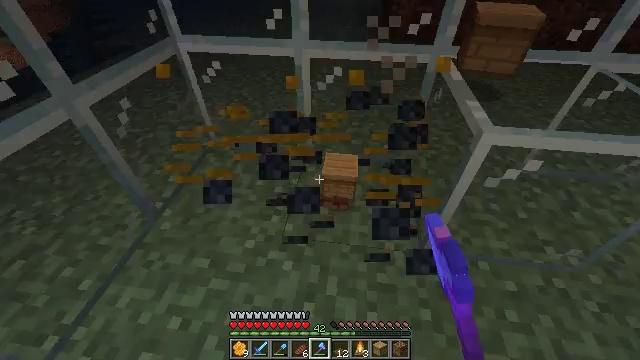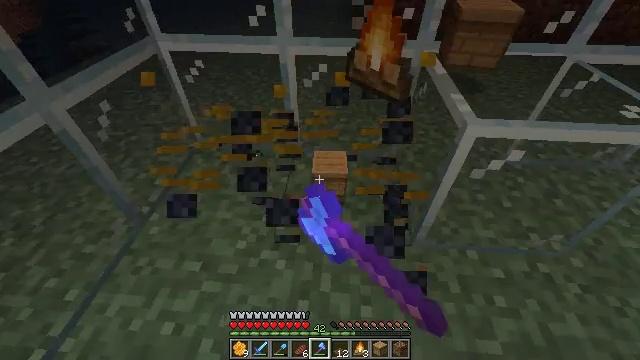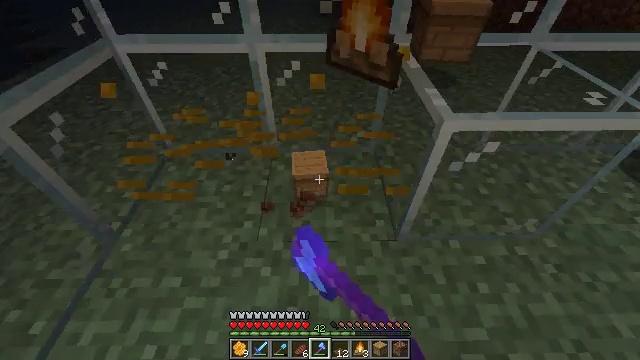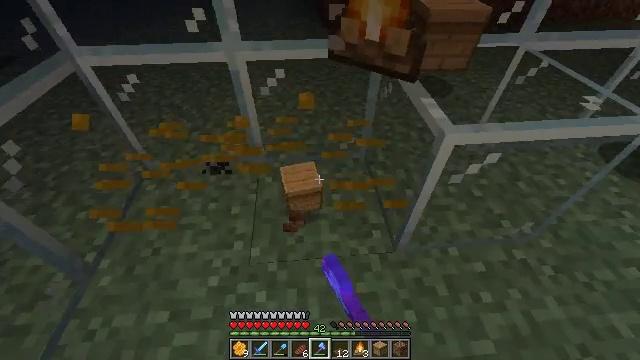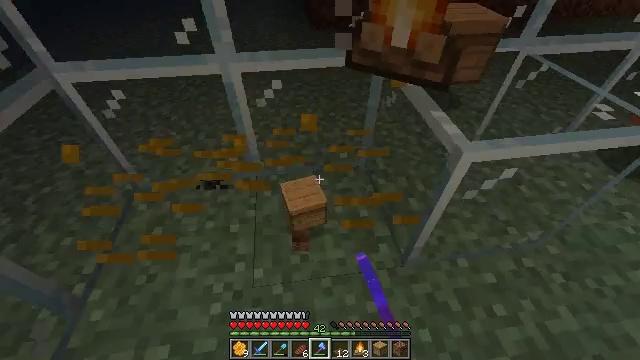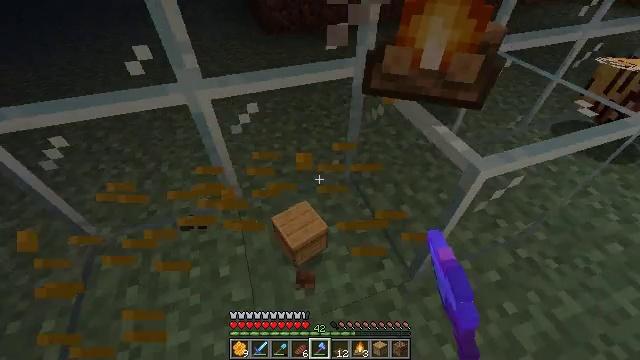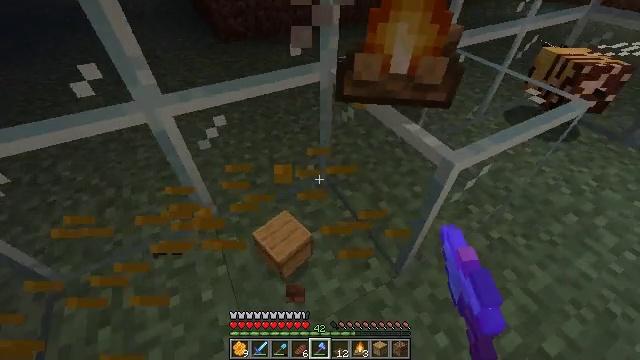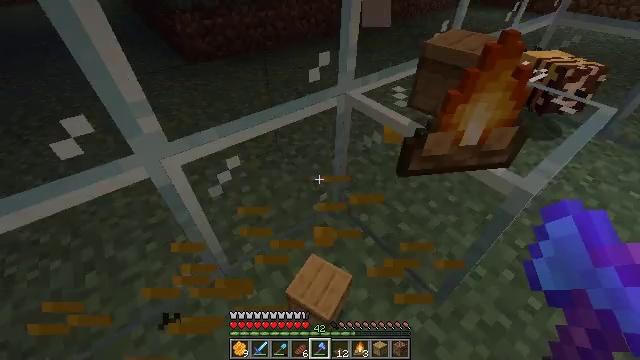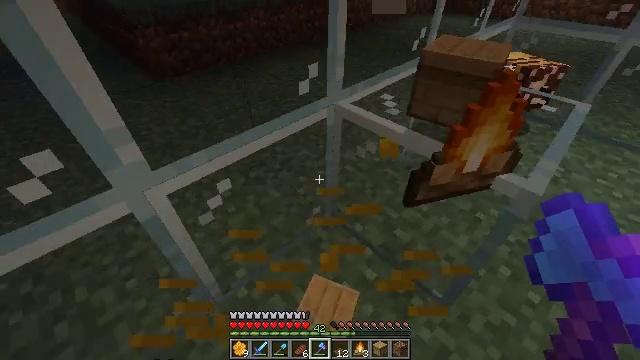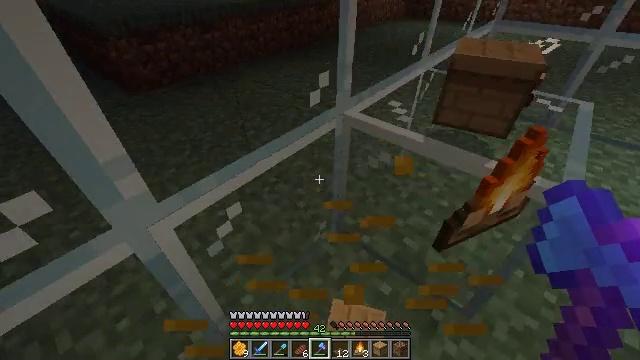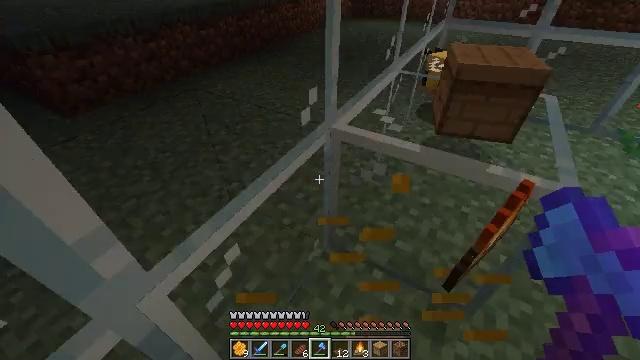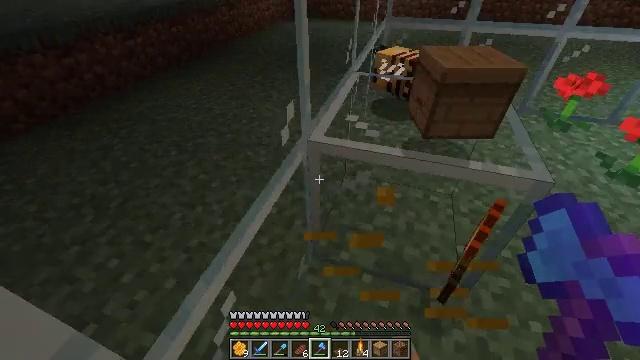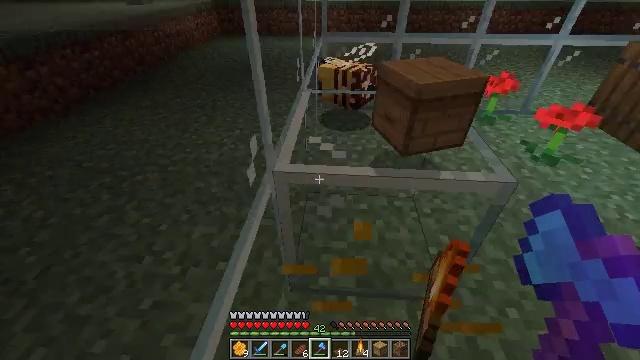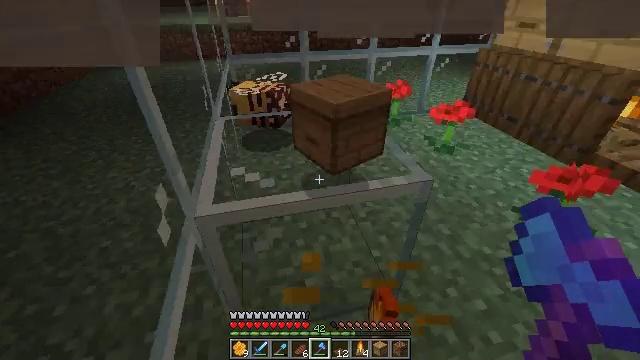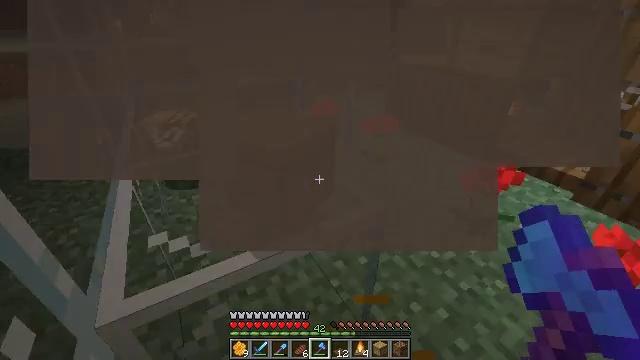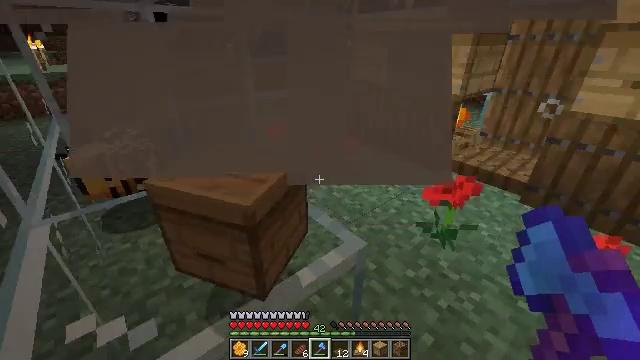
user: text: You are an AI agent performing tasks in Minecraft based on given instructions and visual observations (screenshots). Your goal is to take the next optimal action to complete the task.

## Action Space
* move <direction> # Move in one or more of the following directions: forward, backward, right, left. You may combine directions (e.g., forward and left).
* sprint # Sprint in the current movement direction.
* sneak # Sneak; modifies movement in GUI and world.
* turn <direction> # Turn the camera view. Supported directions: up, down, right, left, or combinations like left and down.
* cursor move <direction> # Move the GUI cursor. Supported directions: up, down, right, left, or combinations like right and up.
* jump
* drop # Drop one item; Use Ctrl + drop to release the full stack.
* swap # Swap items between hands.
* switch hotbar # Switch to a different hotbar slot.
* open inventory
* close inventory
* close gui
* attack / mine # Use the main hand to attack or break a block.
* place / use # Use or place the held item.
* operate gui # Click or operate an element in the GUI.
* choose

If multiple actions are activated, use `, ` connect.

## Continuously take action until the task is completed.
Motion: motion action
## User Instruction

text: Drop a coal.
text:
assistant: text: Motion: turn right, attack / mine
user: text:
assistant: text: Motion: move forward, turn right and down
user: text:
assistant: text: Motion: move forward and move left, turn right
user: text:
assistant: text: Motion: move forward and move left, turn right
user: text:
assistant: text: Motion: move forward and move left, turn right
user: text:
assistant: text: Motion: move forward and move left, turn right
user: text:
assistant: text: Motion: move forward and move left, turn right and up
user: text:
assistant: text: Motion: move forward and move left, turn right and up
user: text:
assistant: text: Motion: move forward and move left, turn right and up
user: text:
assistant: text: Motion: move forward and move left, turn right
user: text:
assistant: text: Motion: move forward and move left, turn right
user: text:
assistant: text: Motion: move forward and move left, turn right and up
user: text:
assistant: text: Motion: move forward and move left, turn right and up
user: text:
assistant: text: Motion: move forward, turn right and up
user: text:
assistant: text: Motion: turn right and up
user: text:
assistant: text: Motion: turn right and up
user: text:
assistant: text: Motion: turn right and up
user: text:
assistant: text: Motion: no_op
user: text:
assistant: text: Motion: no_op
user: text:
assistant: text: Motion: turn left
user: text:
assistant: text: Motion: turn left
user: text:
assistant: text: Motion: no_op
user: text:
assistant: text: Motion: no_op
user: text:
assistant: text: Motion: no_op
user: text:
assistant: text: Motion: no_op
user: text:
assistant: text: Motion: turn left
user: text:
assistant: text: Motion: no_op
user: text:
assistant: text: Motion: turn left
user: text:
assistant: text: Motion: no_op
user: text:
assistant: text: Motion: no_op